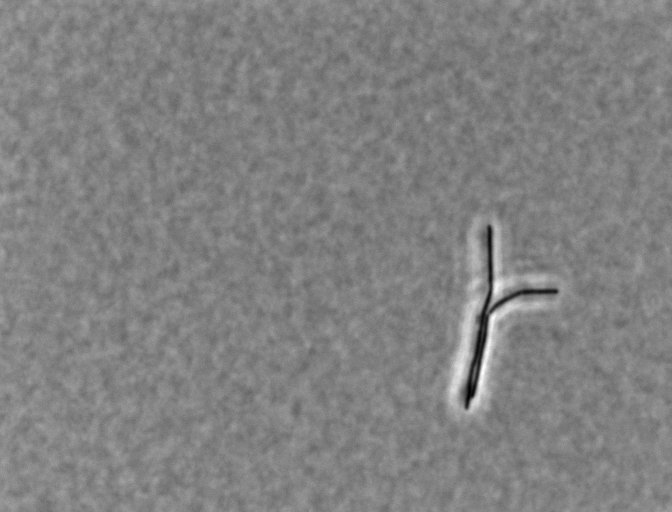
Bacillus subtilis